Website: apple-inc
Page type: customer-info-address
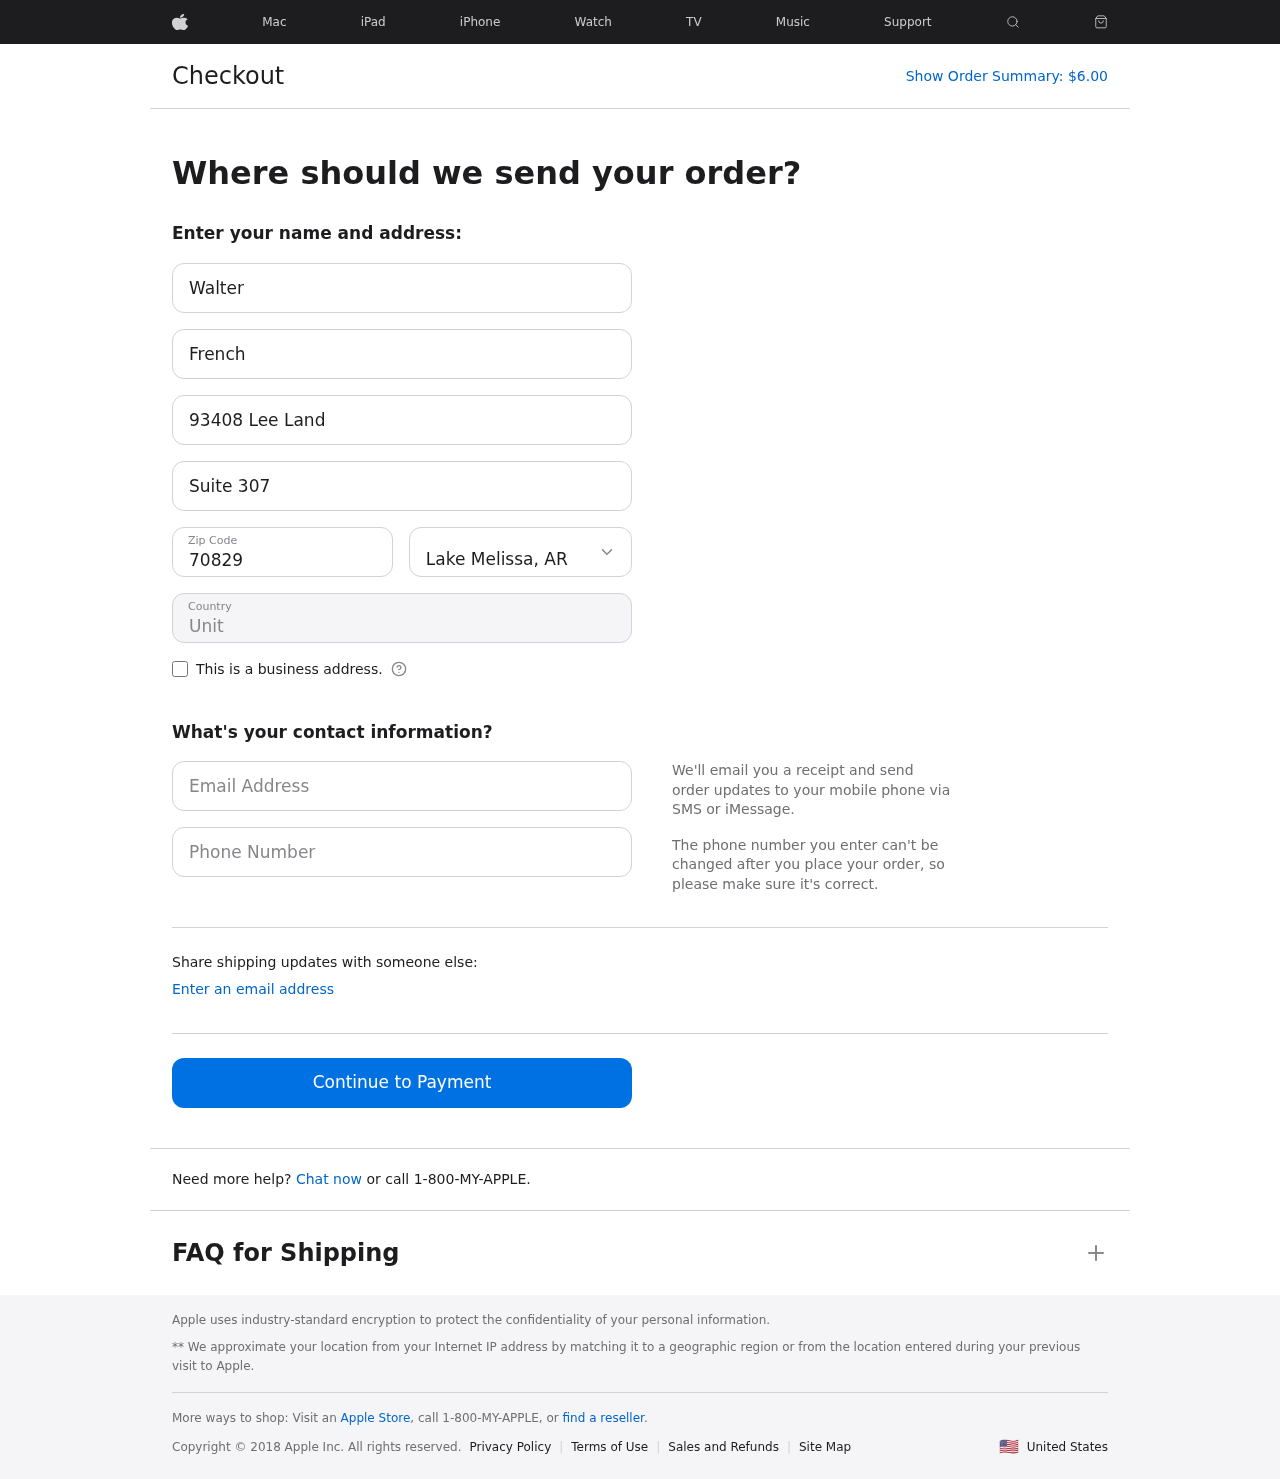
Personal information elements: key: PII_CITY_STATE
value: Lake Melissa, AR
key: PII_COUNTRY
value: United States
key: PII_EMAIL
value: wfrench@gmail.com
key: PII_FIRSTNAME
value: Walter
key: PII_LASTNAME
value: French
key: PII_PHONE
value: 3489920475
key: PII_POSTCODE
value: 70829
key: PII_STREET
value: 93408 Lee Land
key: PII_STREET2
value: Suite 307
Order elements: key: ORDER_TOTAL
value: $6.00